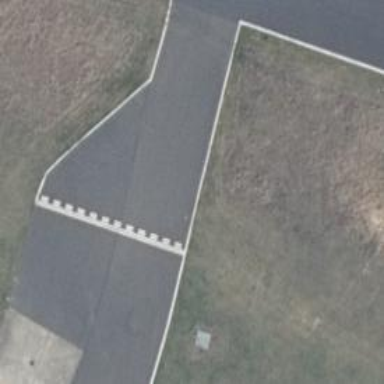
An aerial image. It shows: Image of taxiway at airport.